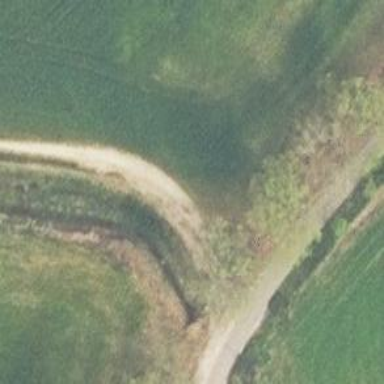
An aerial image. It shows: Track road with grade4 tracktype.